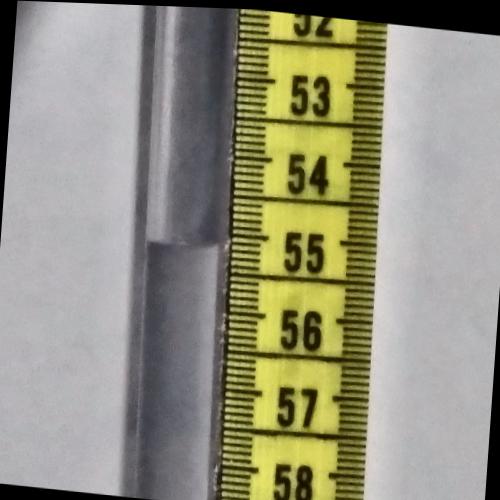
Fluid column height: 55.2 cm